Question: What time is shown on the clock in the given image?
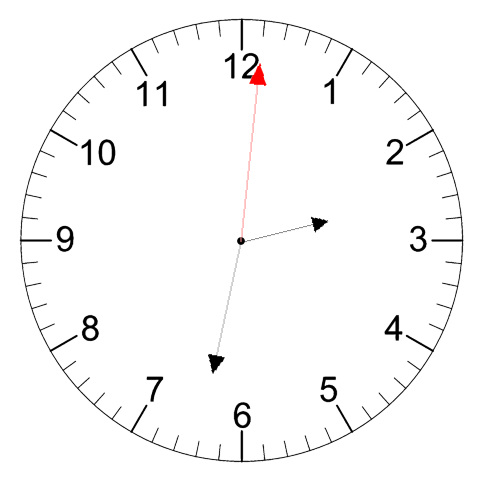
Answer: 02:32:01